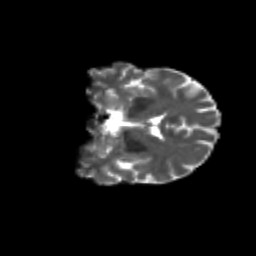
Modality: T2w
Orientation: coronal
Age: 52
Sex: male
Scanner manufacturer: siemens
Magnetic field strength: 3 T
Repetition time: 4.71 s
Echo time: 0.0906 s